Field crop: maize
Growth stage: 1
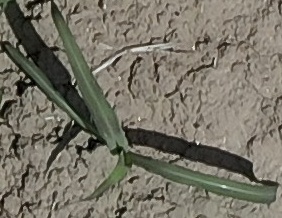
Species: sorghum